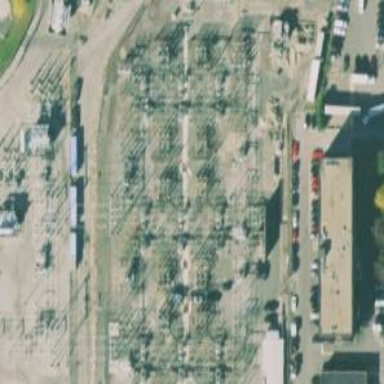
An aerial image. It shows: Switch for power supply.